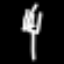
Label: fork